Aerial crown-view tile of a tropical tree (Barro Colorado Island, Panama), acquired 20250715:
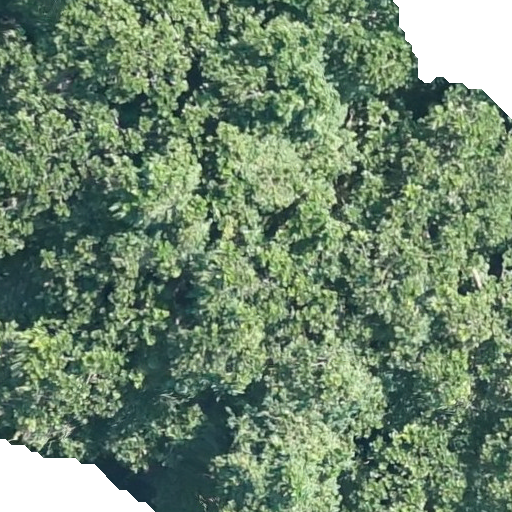
Species: Anacardium excelsum
GBIF accepted scientific name: Anacardium excelsum
Crown area: 523.988 m²